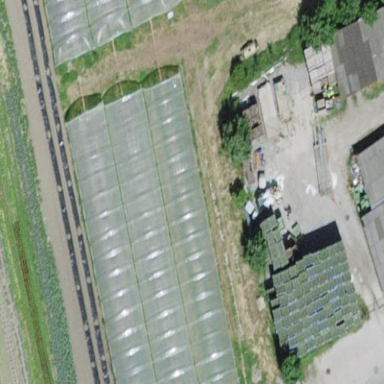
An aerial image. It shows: Area dedicated to greenhouse horticulture.